Question: I am trying to replicate the design in the picture

I tried to make it done with border-radius property, but was not able to replicate it exactly.
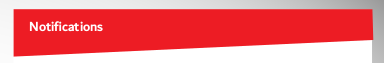
Answer: You could use a background gradient to accomplish this:
'''
.border-red-bottom {
color: white;
background: red;
padding: 10px 10px 40px;
width: 300px;
position: relative;
background: linear-gradient(-3deg, #fff 0%,#fff 40%,#f00 41%,#f00 41%,#f00 100%);
}
'''
'''
<div class="border-red-bottom">Notifications</div>
'''